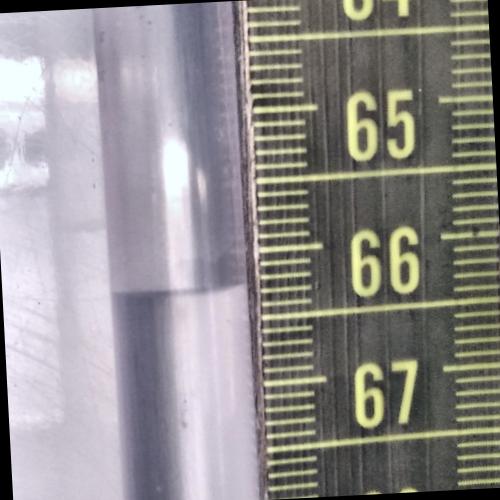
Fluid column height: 66.3 cm